Question: I have an observable collection Auctions which is of Type Auction which looks like
'''
public class Auction
{
public int GroupId {get; set;}
public DateTime Date {get; set;}
public string Hour {get; set;}
public decimal Offer {get; set;}
public decimal Bid {get; set;}
public decimal OfferPrice {get; set;}
public decimal BidPrice {get; set;}
}
'''
The collection contains the following data,
'''
Group Id Date Hour Offer Bid Offer Price Bid Price
1 27/06/2013 00:00 5.556 86.3 250 0
1 27/06/2013 00:15 0 0 250 0
1 27/06/2013 00:30 0 0 250 0
1 27/06/2013 00:45 0 0 250 0
1 27/06/2013 01:00 0 0 250 0
1 27/06/2013 01:15 5.556 86.3 250 0
2 27/06/2013 01:30 8.68 19.9 100 20
2 27/06/2013 01:45 0 0 100 20
2 27/06/2013 02:00 8.68 19.9 100 20
2 27/06/2013 02:15 0 0 100 20
2 27/06/2013 02:30 8.68 19.9 100 20
2 27/06/2013 02:45 0 0 100 20
2 27/06/2013 03:00 8.68 19.9 100 20
3 27/06/2013 03:15 87.14 87.1 150 0
3 27/06/2013 03:30 0 0 150 0
3 27/06/2013 03:45 0 0 150 0
3 27/06/2013 04:00 0 0 150 0
3 27/06/2013 04:15 0 0 150 0
3 27/06/2013 04:30 0 0 150 0
3 27/06/2013 04:45 0 0 150 0
3 27/06/2013 05:00 0 0 150 0
'''
Now what I am trying to do is,
- -
Example,
- -

What is the best way to do this via Linq?
The collection that the result needs to be added to is of type BOD and it contains
'''
Public class BOD
{
public DateTime Date {get; set;}
public string Time {get; set;}
public decimal Volume {get; set;}
public decimal Price {get; set;}
}
'''
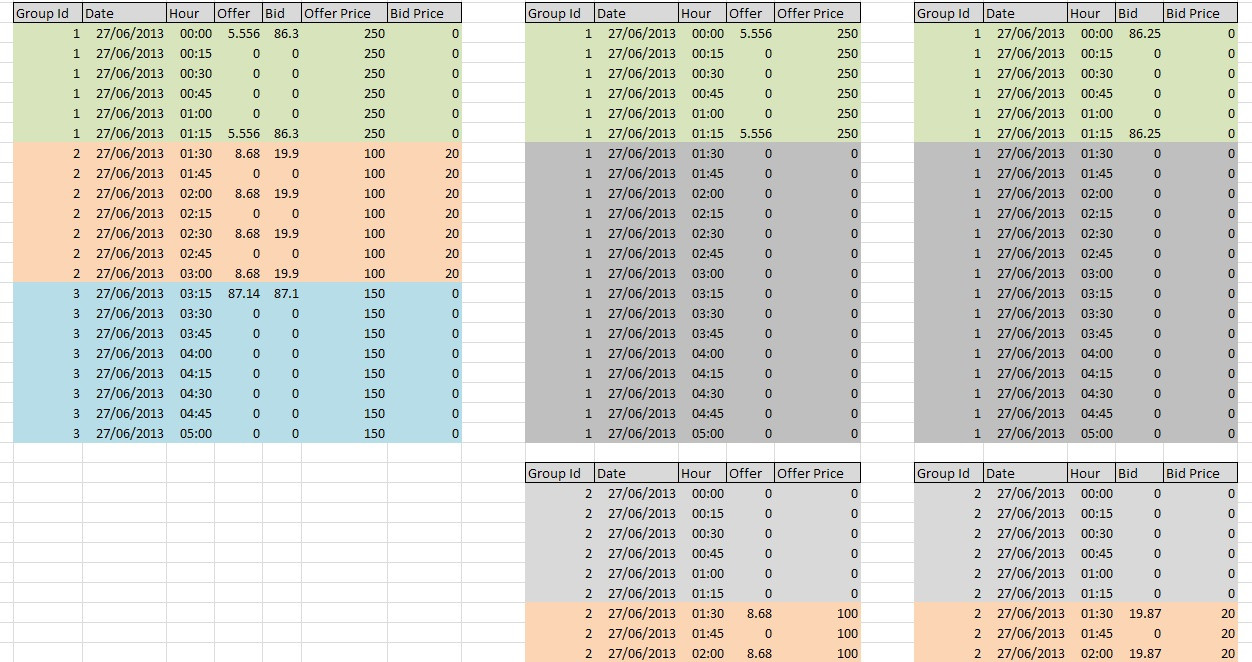
Answer: You can join the list of auctions to a unique list of GroupIds:
'''
var q = (from a in Auctions
from g in (Auctions.Select(aa=>aa.GroupId).Distinct())
orderby g, a.Date, a.Hour
select new Auction
{
GroupId = g,
Date = a.Date,
Hour = a.Hour,
Offer = a.GroupId == g ? a.Offer : 0,
Bid = a.GroupId == g ? a.Bid : 0,
OfferPrice = a.GroupId == g ? a.OfferPrice : 0,
BidPrice = a.GroupId == g ? a.BidPrice : 0
}
'''